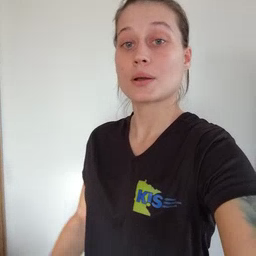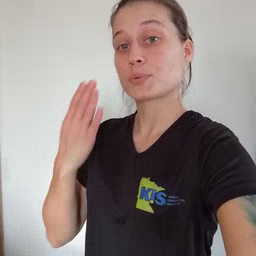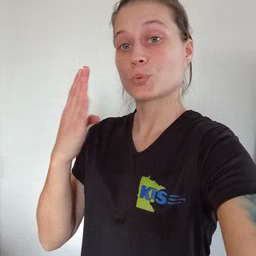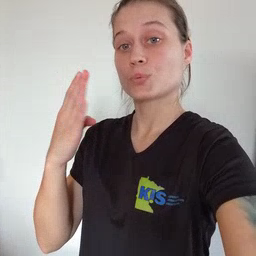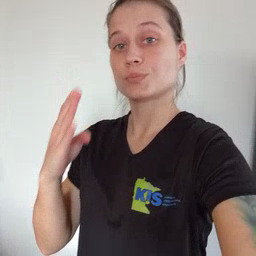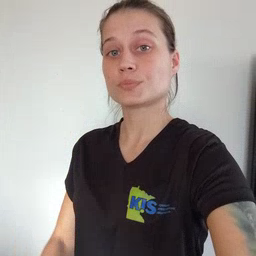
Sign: blue